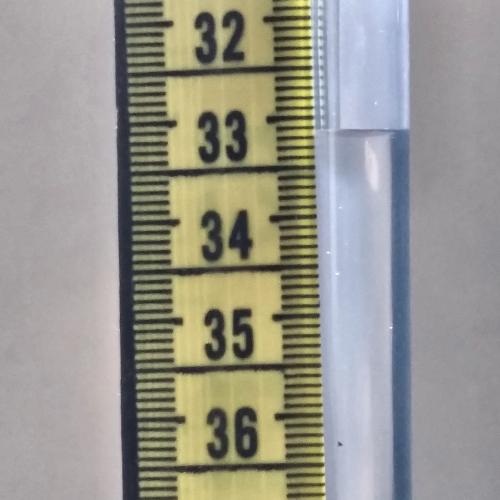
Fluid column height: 33.1 cm